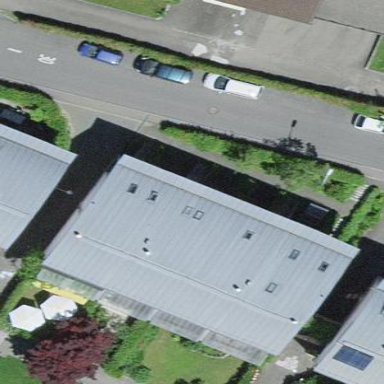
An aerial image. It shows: Flat-roofed residential building.